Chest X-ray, PA view. Patient: 43 years old, sex F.
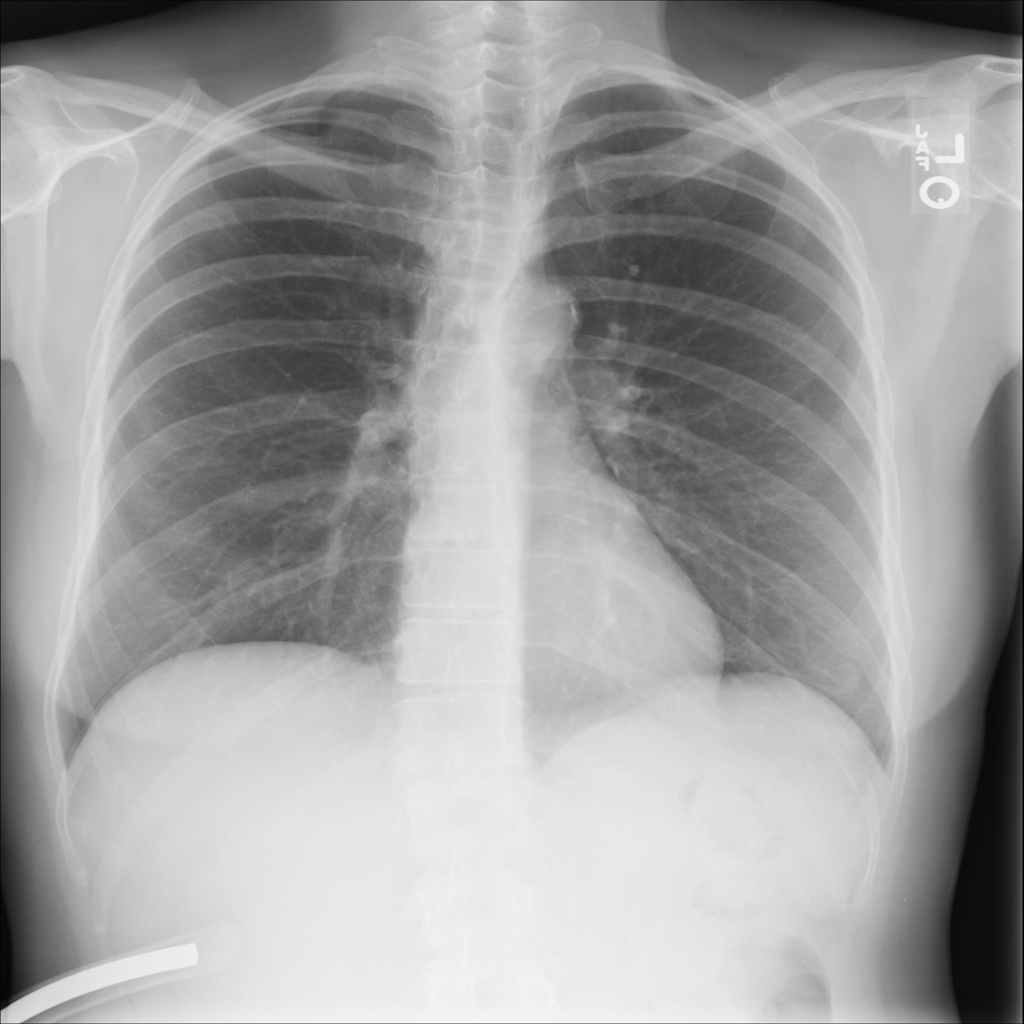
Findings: No Finding